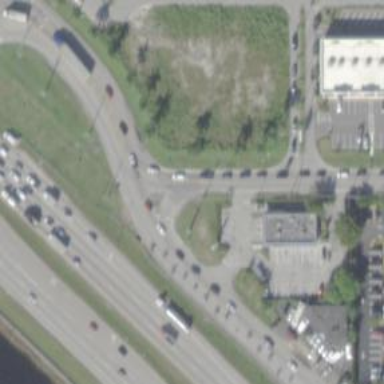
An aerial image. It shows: Stop road.